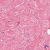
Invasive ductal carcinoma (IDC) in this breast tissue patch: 0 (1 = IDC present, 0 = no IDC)